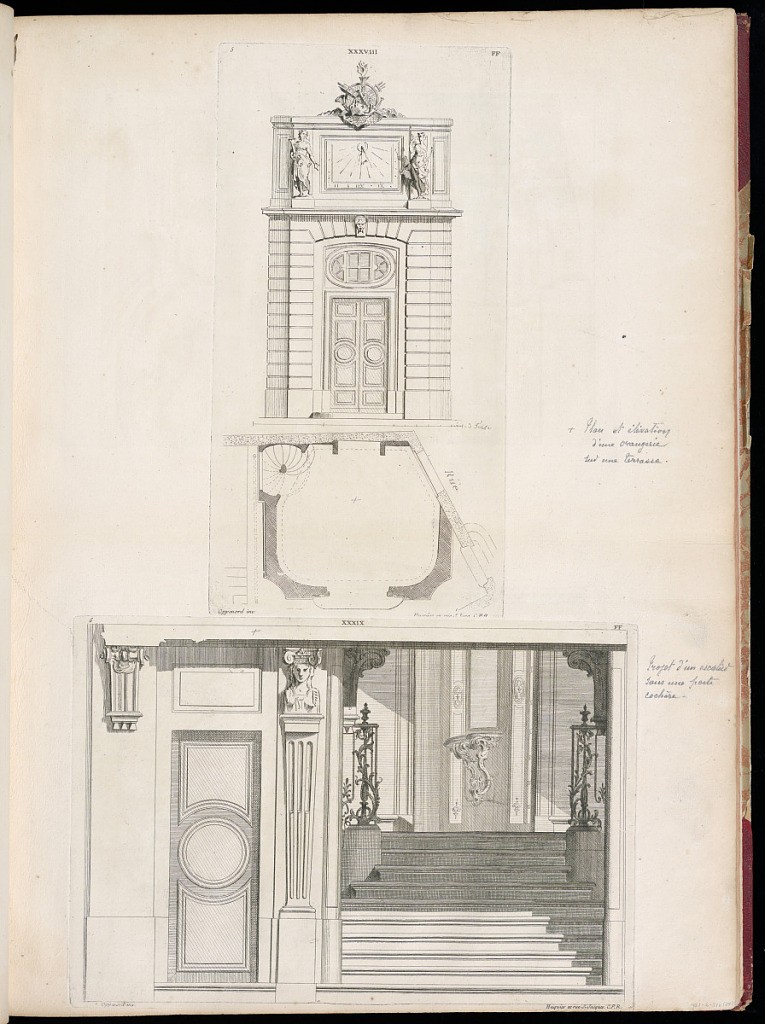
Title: Plan and Elevation of a Doorway
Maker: Gilles-Marie Oppenord, French, 1672–1742
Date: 1749-1761
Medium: Etching and engraving on laid paper
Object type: Bound print
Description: Page with two plates aligned vertically. The top plate features a plan and elevation of a doorway set within a heavily fortified wall. At the top, above the door, is a carved trophy with a hog's head and a torch. The lower plate features a design for a stairway, leading up to iron railways of scrolling acanthus leaves. The plates are signed and numbered.